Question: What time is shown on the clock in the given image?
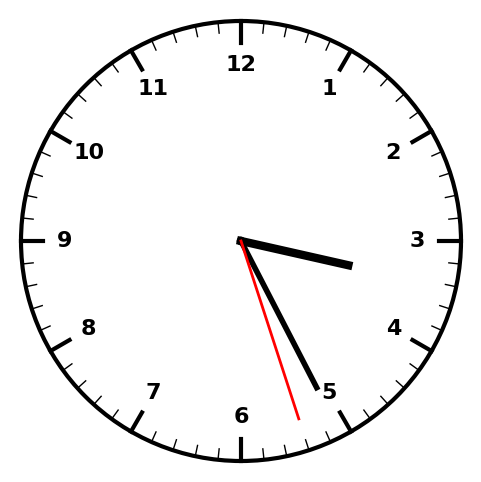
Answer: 03:25:27